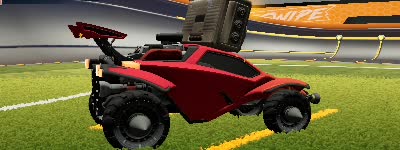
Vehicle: octane